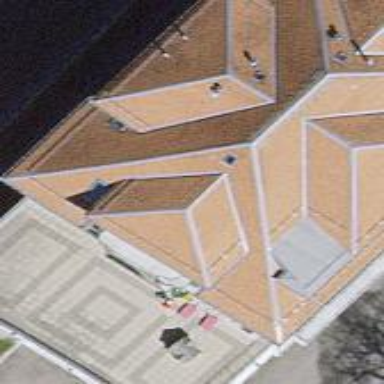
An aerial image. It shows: Office building.